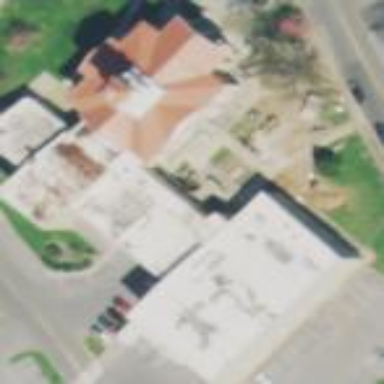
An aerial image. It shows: Public building that serves as courthouse.